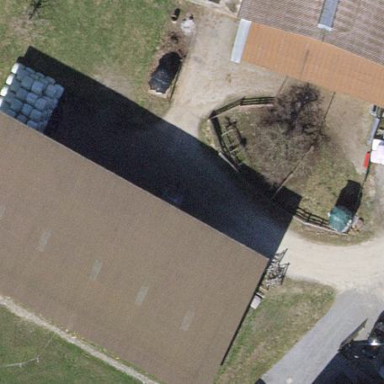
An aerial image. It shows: Skillion-roofed building.